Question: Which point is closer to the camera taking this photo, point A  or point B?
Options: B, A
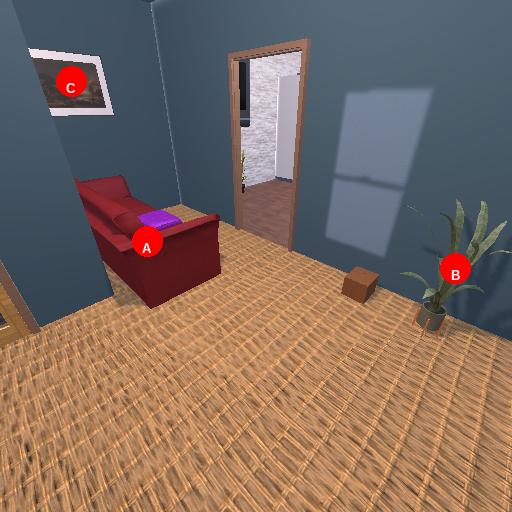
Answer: B